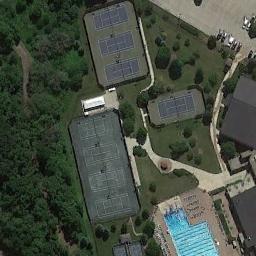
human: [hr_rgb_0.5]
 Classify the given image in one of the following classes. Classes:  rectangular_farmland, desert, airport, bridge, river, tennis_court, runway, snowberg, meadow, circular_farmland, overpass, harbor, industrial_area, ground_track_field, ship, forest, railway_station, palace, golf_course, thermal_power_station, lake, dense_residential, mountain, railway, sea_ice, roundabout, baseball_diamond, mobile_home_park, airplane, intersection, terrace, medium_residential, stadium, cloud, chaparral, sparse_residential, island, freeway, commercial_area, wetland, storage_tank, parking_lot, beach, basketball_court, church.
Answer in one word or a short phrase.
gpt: tennis_court